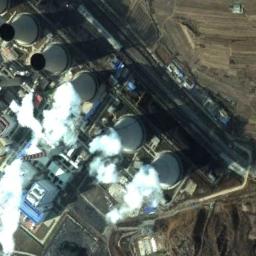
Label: thermal_power_station